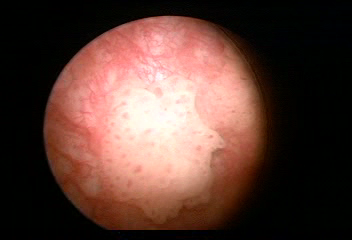
Modality: WLC
Class: Malignant
Subclass: LowGradePapillary
Lesion: L1
Stage: Ta
Morphology: Papillary
Bladder cancer association: Yes
Annotated structures: Tumor